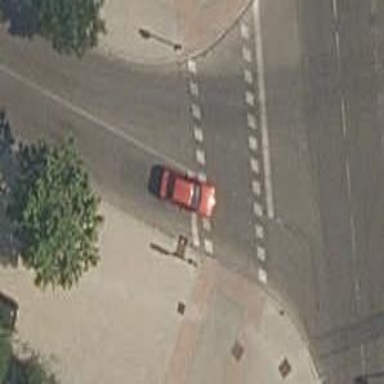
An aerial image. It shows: Road with traffic signals at crossing.